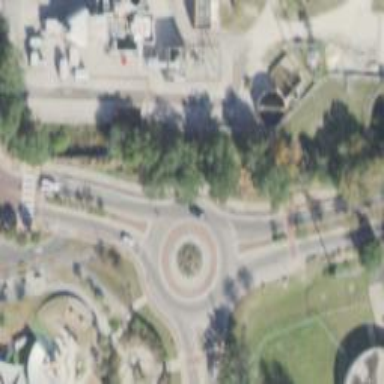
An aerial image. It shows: Tertiary road leading to roundabout junction.